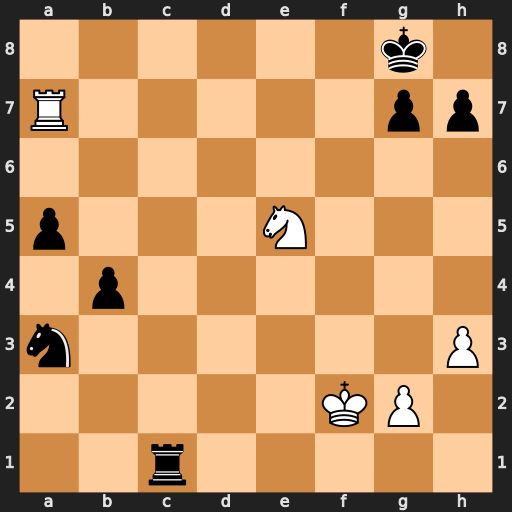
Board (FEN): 6k1/R5pp/8/p3N3/1p6/n6P/5KP1/2r5
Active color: w
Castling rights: -
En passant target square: -
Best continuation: Ra8+ Rc8 Rxc8#